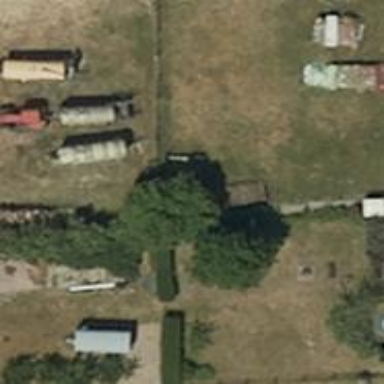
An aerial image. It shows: Evergreen broadleaved tree.